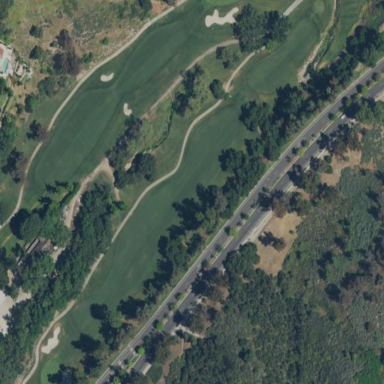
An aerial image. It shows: Scenic golf fairway.